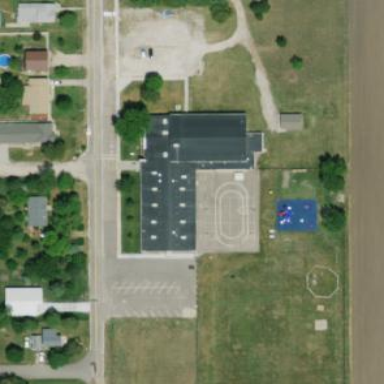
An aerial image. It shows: School building.